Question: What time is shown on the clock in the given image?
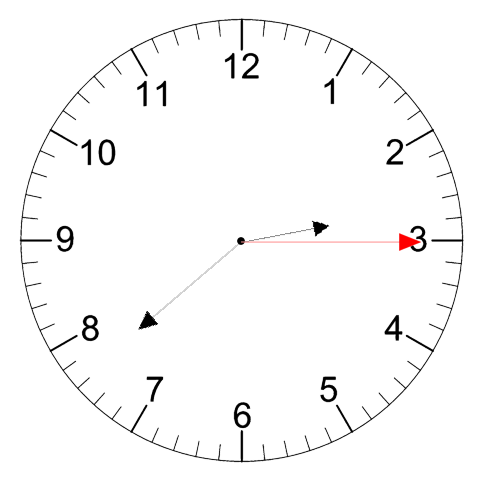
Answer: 02:38:15